Question: I would like to put text in the right bottom corner of equal aspect figure.
I set the position relative to the figure by ax.transAxes,
but I have to define the relative coordinate value manually depending on height scales of each figures.
What would be a good way to know axes height scale and the correct text position within the script?
'''
ax = plt.subplot(2,1,1)
ax.plot([1,2,3],[1,2,3])
ax.set_aspect('equal')
ax.text(1,-0.15, 'text', transform=ax.transAxes, ha='right', fontsize=16)
print ax.get_position().height
ax = plt.subplot(2,1,2)
ax.plot([10,20,30],[1,2,3])
ax.set_aspect('equal')
ax.text(1,-0.15, 'text', transform=ax.transAxes, ha='right', fontsize=16)
print ax.get_position().height
'''

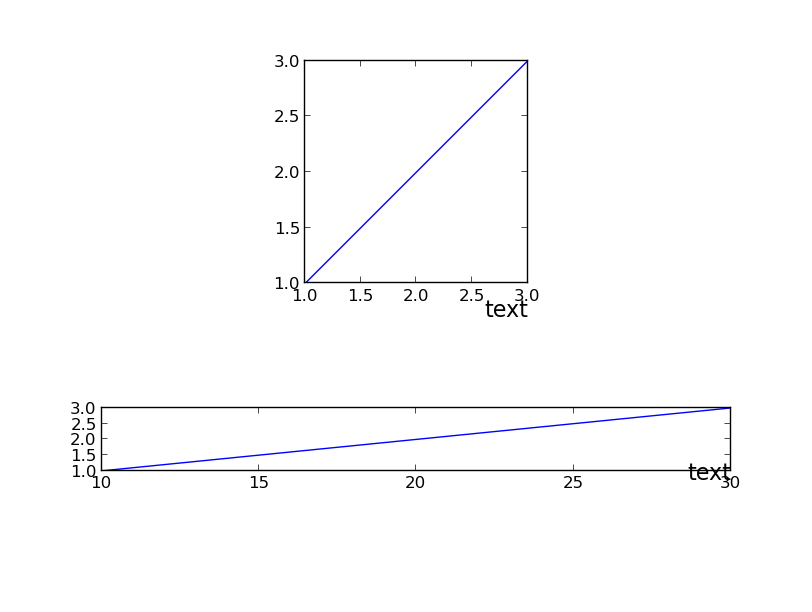
Answer: Use 'annotate'.
In fact, I hardly ever use 'text'. Even when I want to place things in data coordinates, I usually want to offset it by some fixed distance in points, which is much easier with 'annotate'.
As a quick example:
'''
import matplotlib.pyplot as plt
fig, axes = plt.subplots(nrows=2, subplot_kw=dict(aspect=1))
axes[0].plot(range(1, 4))
axes[1].plot(range(10, 40, 10), range(1, 4))
for ax in axes:
ax.annotate('Test', xy=(1, 0), xycoords='axes fraction', fontsize=16,
horizontalalignment='right', verticalalignment='bottom')
plt.show()
'''

If you'd like it slightly offset from the corner, you can specify an offset through the 'xytext' kwarg (and 'textcoords' to control how the values of 'xytext' are interpreted). I'm also using the 'ha' and 'va' abbreviations for 'horizontalalignment' and 'verticalalignment' here:
'''
import matplotlib.pyplot as plt
fig, axes = plt.subplots(nrows=2, subplot_kw=dict(aspect=1))
axes[0].plot(range(1, 4))
axes[1].plot(range(10, 40, 10), range(1, 4))
for ax in axes:
ax.annotate('Test', xy=(1, 0), xycoords='axes fraction', fontsize=16,
xytext=(-5, 5), textcoords='offset points',
ha='right', va='bottom')
plt.show()
'''

If you're trying to place it below the axes, you can use the offset to place it a set distance below in points:
'''
import matplotlib.pyplot as plt
fig, axes = plt.subplots(nrows=2, subplot_kw=dict(aspect=1))
axes[0].plot(range(1, 4))
axes[1].plot(range(10, 40, 10), range(1, 4))
for ax in axes:
ax.annotate('Test', xy=(1, 0), xycoords='axes fraction', fontsize=16,
xytext=(0, -15), textcoords='offset points',
ha='right', va='top')
plt.show()
'''

Also have a look at the <URL> for more information.